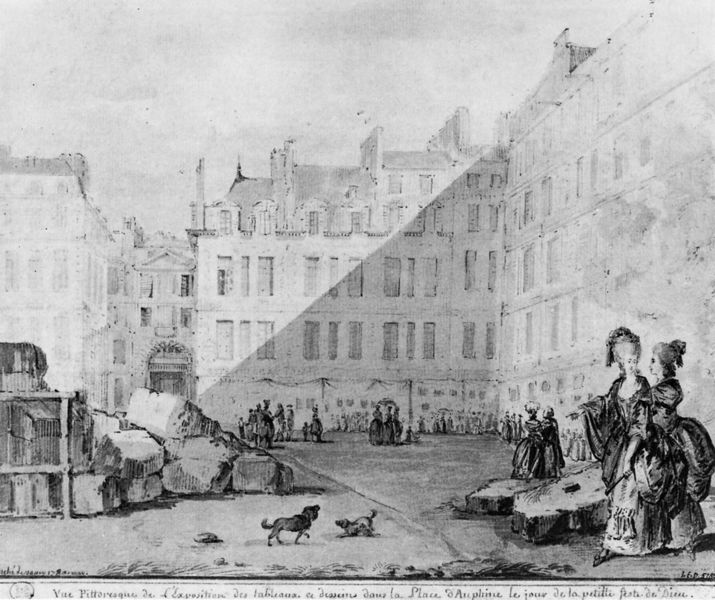
Titel: Die Ausstellung der Jugend auf dem Place Dauphine
Künstler: Gaspard Duché de Vancy
Institution: Paris, Musée Carnavalet
Schlagwörter: schatten, frauen, menschen, stadt, damen, fenster, frankreich, frau, grau, licht, paris, reden, schwarz, straße, weiss, zeichnung, dach, dame, gebäude, haus, hund, hunde, leute, barock, stein, steine, häuser, gehen, boden, reich, england, rokoko, kamin, kamine, fassade, fassaden, schuhe, dächer, hof, markt, platz, französisch, spielen, tor, wei, tusche, spaziergang, strahlen, haufen, text, bürger, marktplatz, wien, leipzig, perspektiven, huser, hf